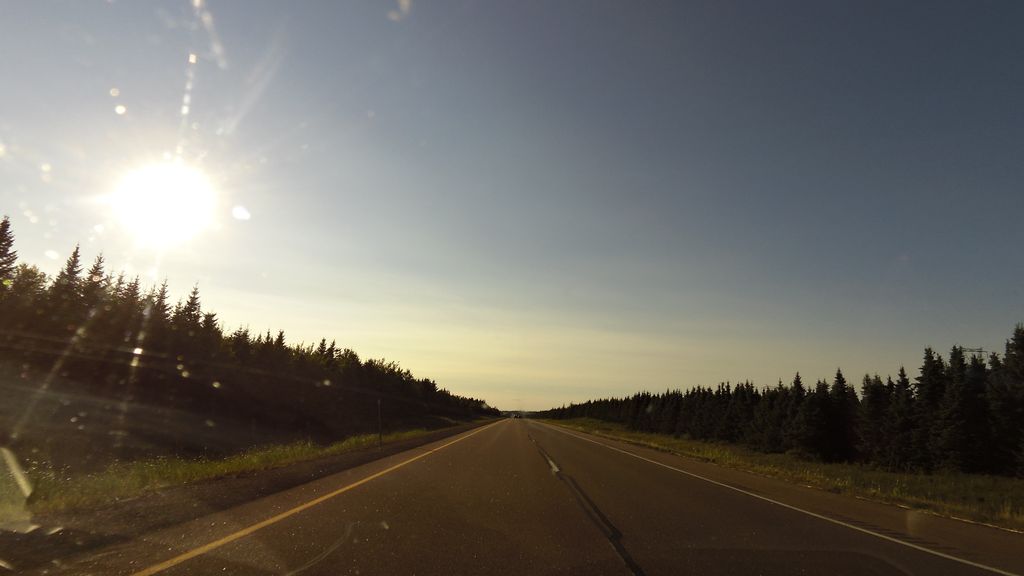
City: charlottetown